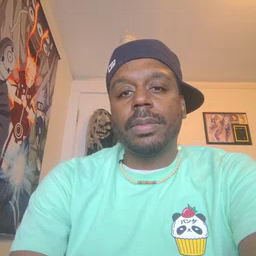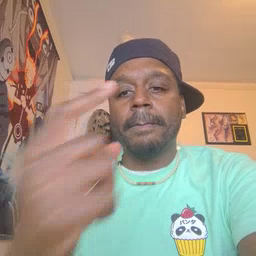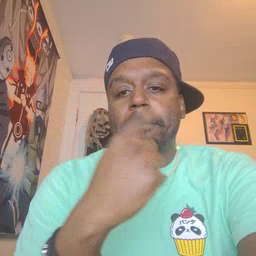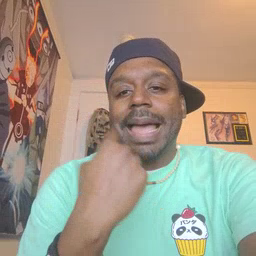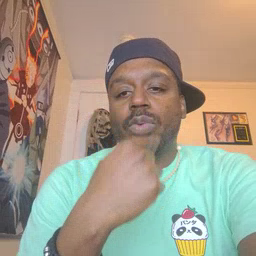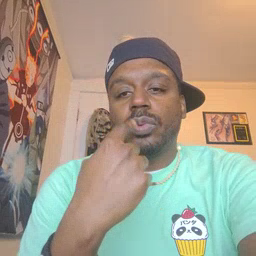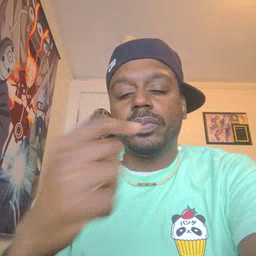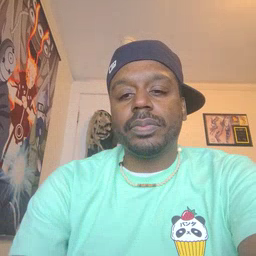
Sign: mouth